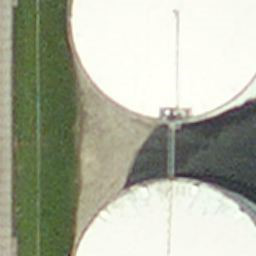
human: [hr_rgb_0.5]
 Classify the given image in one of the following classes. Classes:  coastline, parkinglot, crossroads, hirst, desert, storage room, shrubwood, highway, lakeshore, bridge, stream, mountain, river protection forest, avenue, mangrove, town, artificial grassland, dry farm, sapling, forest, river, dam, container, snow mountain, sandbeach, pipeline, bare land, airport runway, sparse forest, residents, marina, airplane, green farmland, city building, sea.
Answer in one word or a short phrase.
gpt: storage room